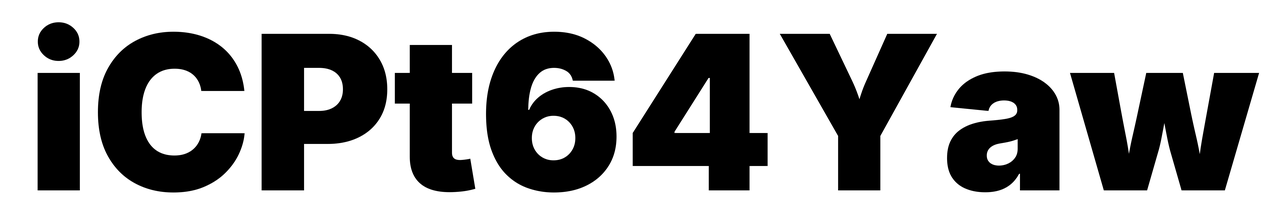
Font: Inter_Black